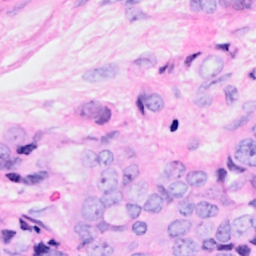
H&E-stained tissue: Breast